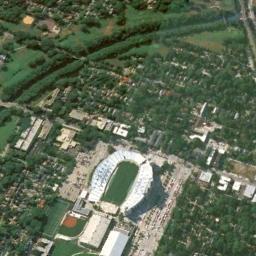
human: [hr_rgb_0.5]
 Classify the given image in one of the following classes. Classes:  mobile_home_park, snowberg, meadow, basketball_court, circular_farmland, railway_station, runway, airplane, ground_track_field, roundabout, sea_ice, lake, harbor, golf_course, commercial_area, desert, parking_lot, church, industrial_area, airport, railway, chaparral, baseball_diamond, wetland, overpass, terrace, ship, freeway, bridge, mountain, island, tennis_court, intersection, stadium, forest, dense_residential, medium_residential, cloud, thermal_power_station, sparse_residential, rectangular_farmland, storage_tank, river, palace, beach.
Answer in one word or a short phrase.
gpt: stadium